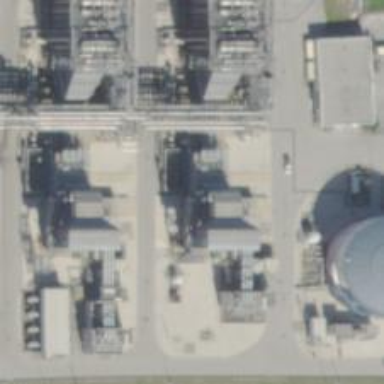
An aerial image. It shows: Gas turbine power generator.